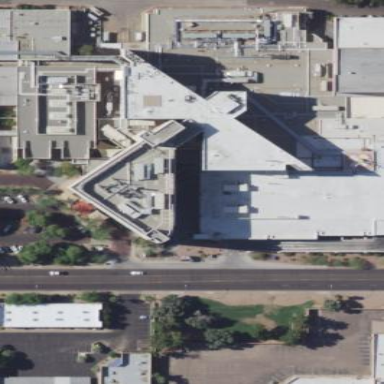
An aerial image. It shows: Hospital building.